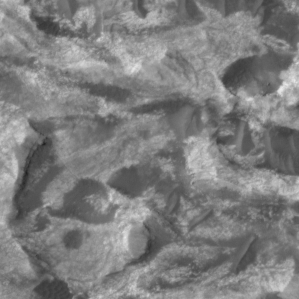
Label: non_frost